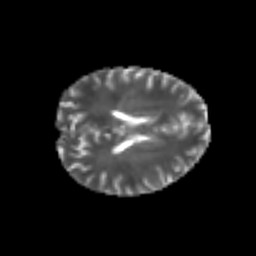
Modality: T2w
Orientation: axial
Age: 25
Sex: male
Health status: healthy